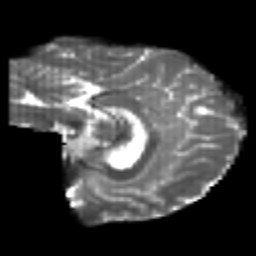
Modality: T2w
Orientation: sagittal
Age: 24
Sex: female
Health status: healthy
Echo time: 0.074 s